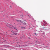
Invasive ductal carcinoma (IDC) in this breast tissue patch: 0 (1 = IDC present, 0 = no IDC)